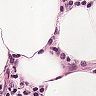
Metastatic tissue present: no